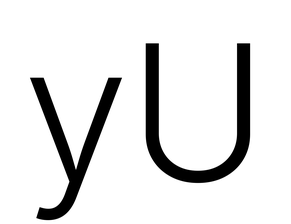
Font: Inter_Light